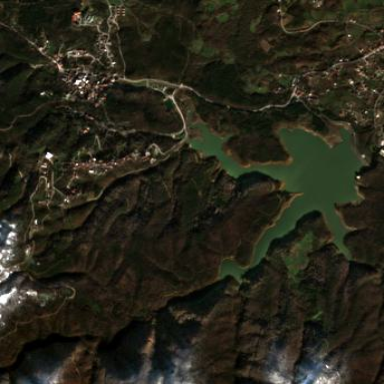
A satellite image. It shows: Reservoir of natural water.